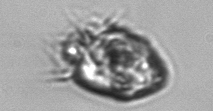
Label: Strombidium_tintinnodes